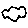
Label: cloud